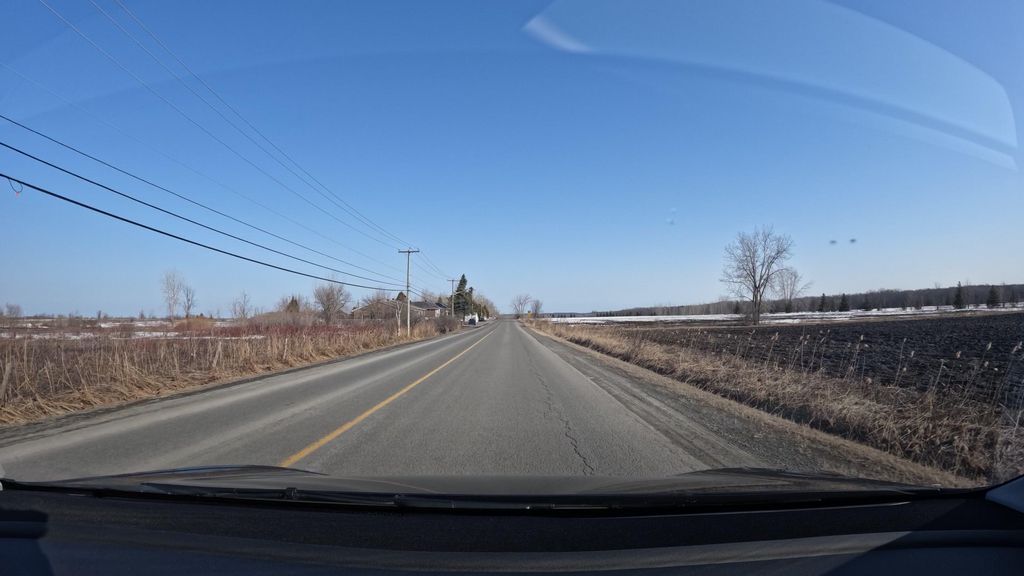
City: montreal